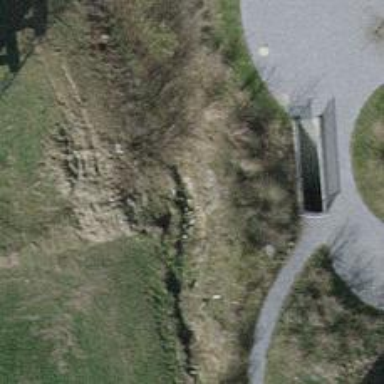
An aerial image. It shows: Hedge barrier.